Question: Given the schedule below, what is the maximum total time (in minutes) a person can spend in lectures? The selected schedule MUST include at least one Mathematics lecture and at least one Art lecture. In the chart: blue for mathematics, green for physics, yellow for art, purple for music, and orange for physical education. All time nodes are integer multiples of 10 minutes.
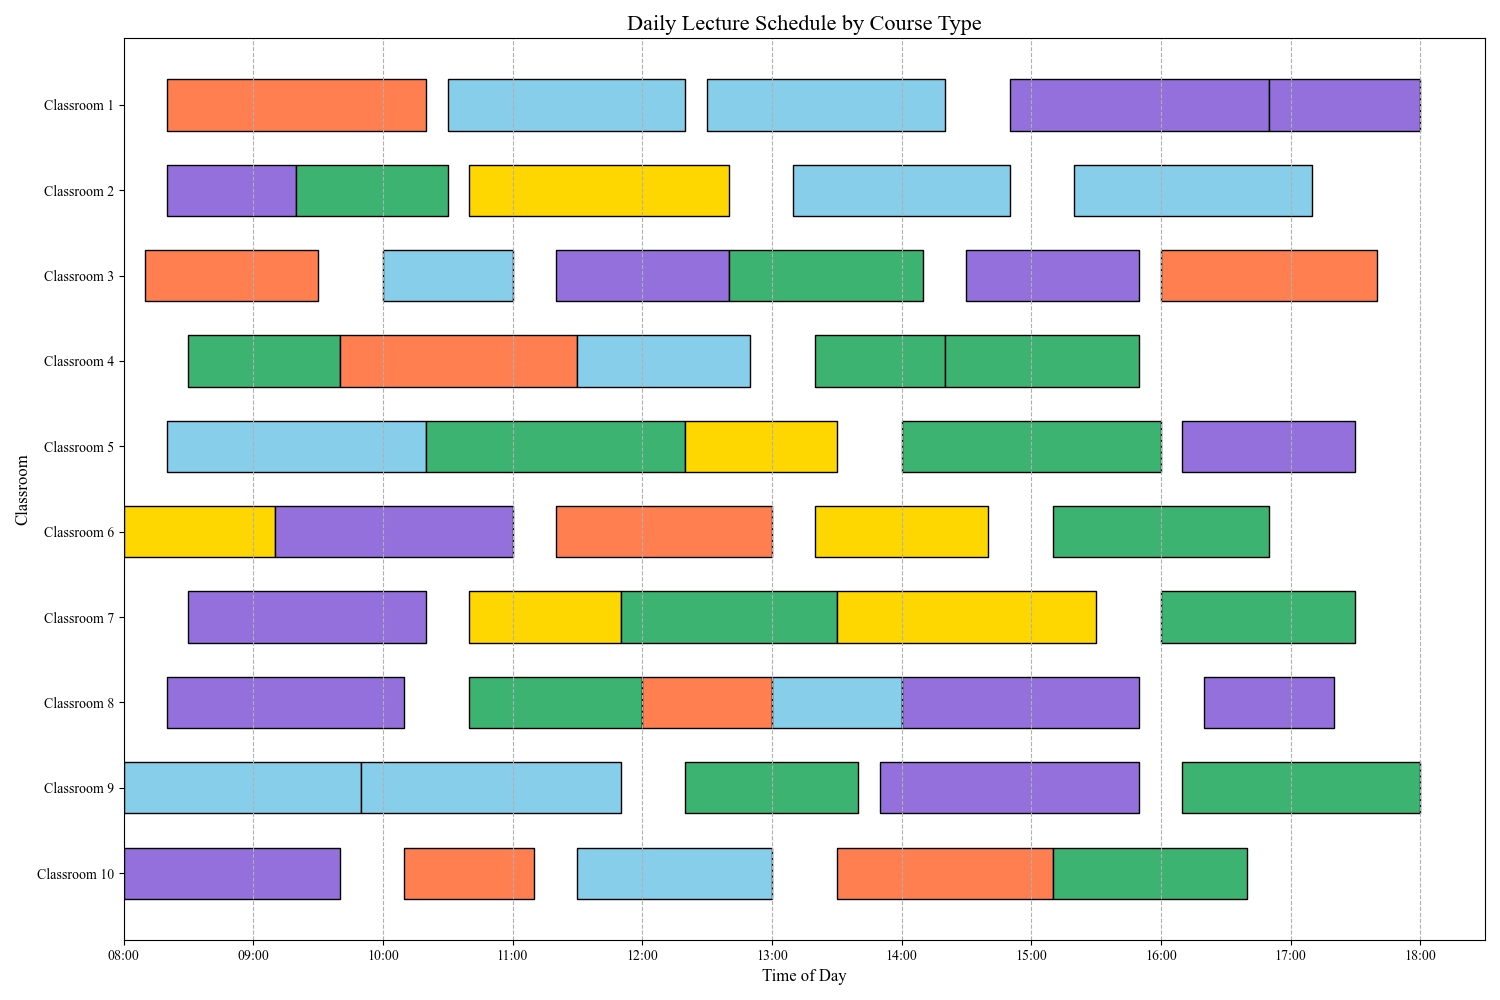
Answer: 590